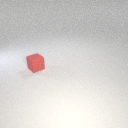
small red rubber cube